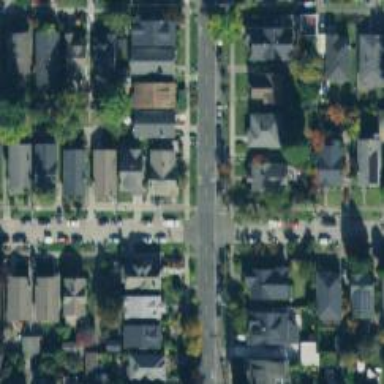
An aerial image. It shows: Residential road with separate sidewalk.